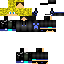
A male human skin with dark skin, wearing blonde long hair dressed in a blue hoodie and black pants, featuring a closed mouth.